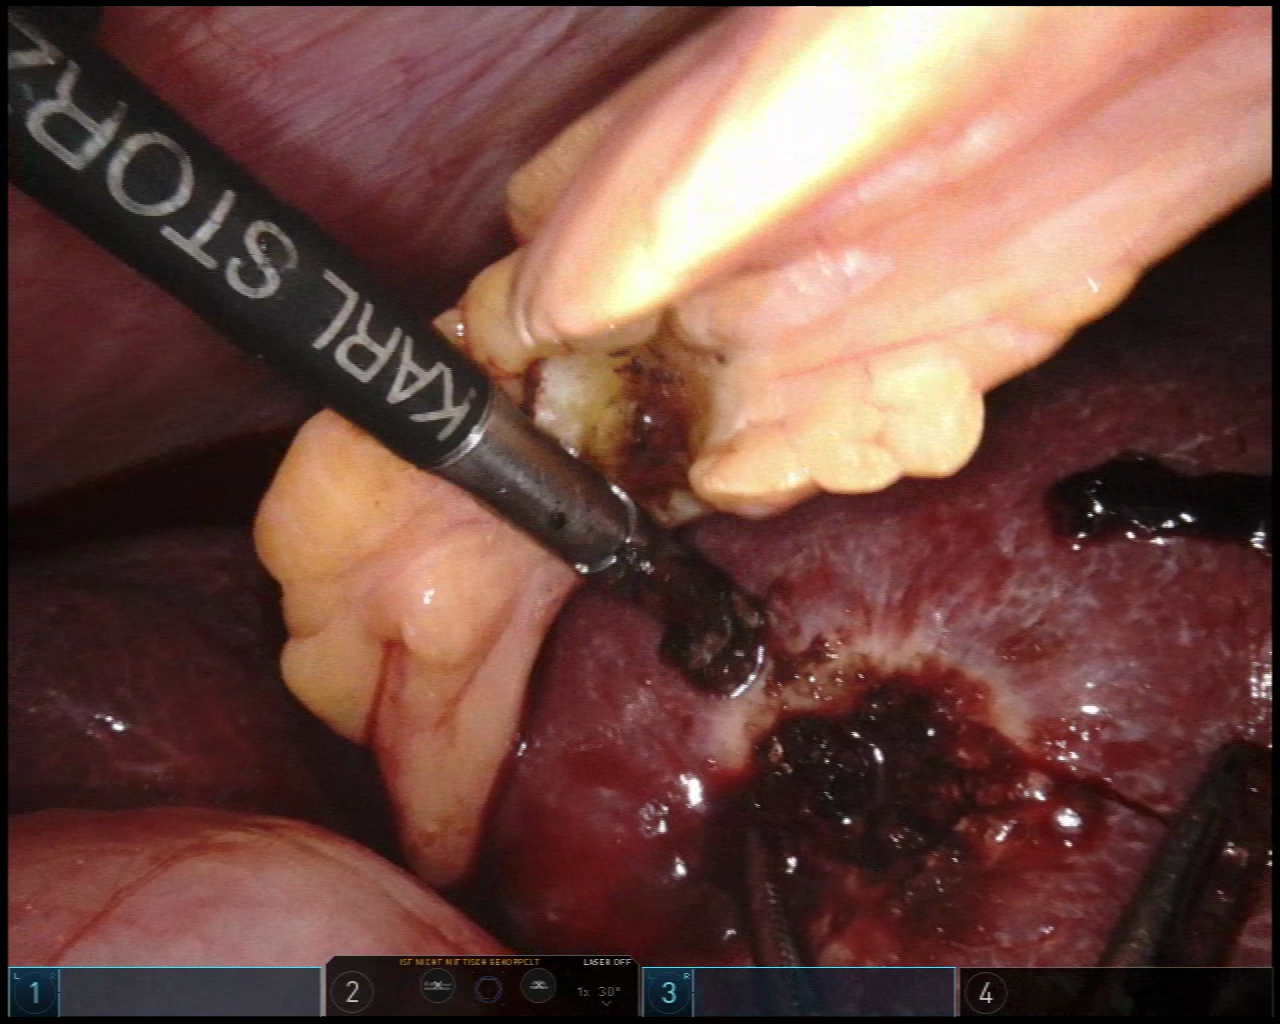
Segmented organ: liver
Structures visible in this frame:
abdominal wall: yes
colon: yes
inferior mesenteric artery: no
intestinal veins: no
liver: yes
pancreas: no
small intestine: no
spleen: no
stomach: no
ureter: no
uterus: no
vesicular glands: no